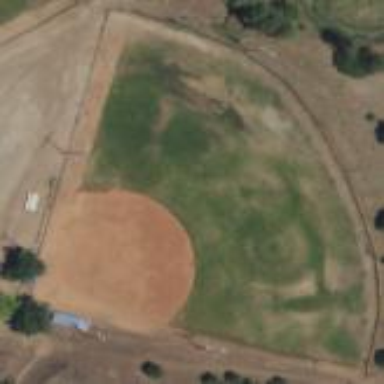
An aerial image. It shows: Baseball pitch surrounded by fence.